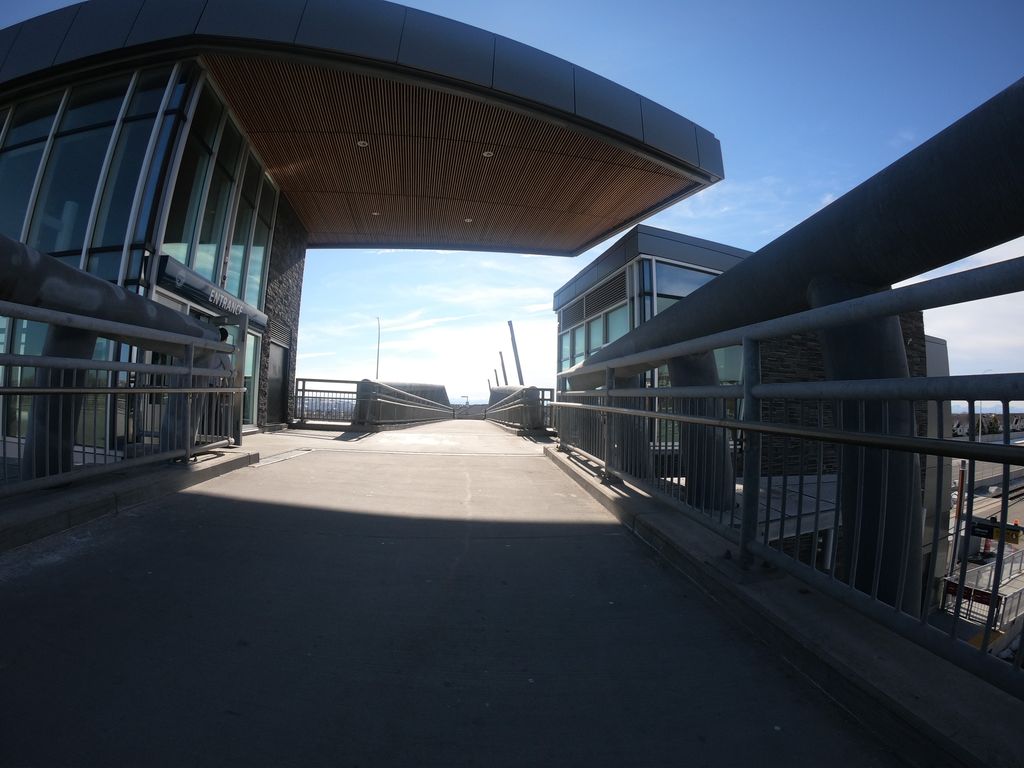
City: calgary